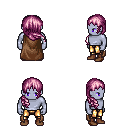
a pixel art fantasy rpg character, male body template, dark elf, purple skin, brown cape, gold greaves, pink right-swept hairstyle, brown shoes, four views (front, back, left, right), 2x2 character sprite sheet, small pixel art, hard edges, no anti-aliasing